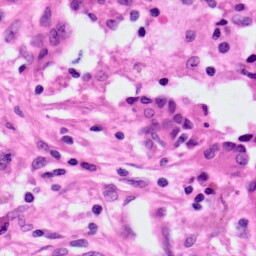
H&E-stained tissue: Lung